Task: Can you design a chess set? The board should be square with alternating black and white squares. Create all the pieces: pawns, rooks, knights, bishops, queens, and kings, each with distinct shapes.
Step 3074:
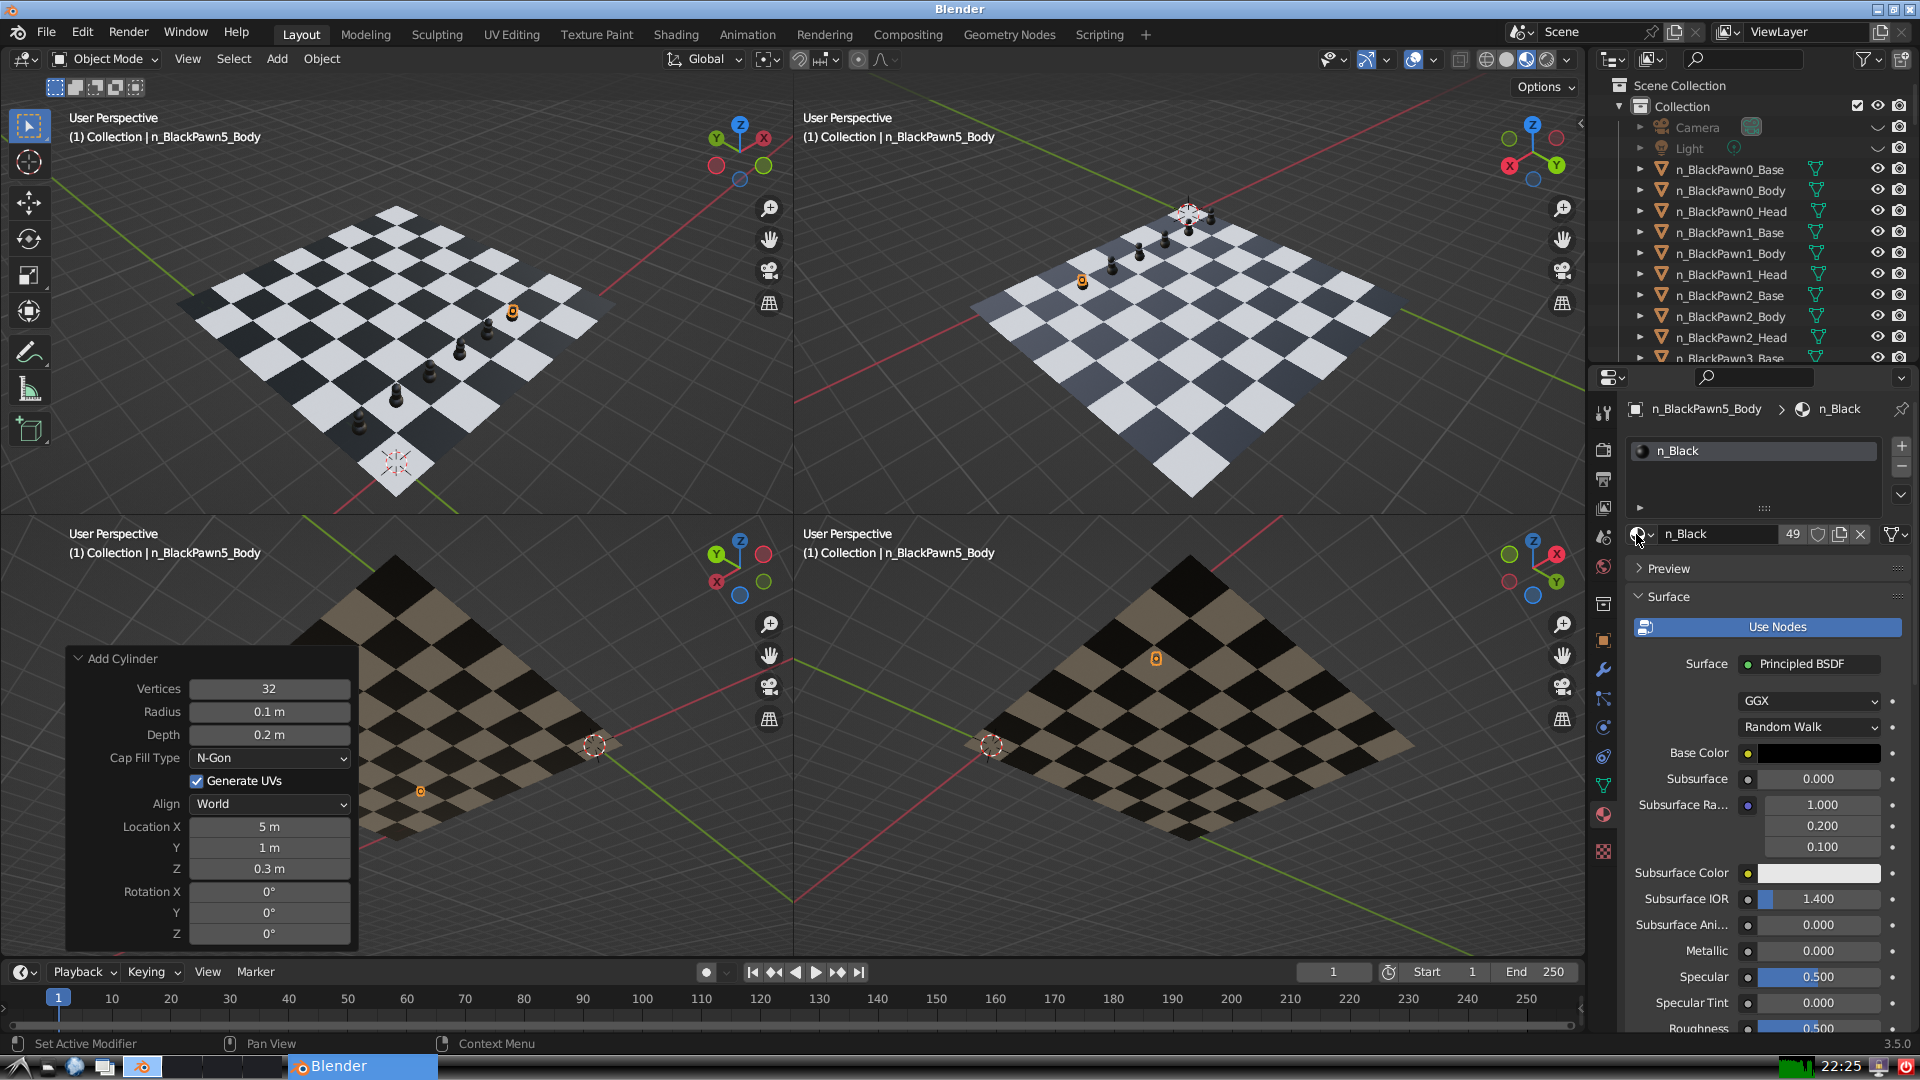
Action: {"mouse_move": [278, 58]}